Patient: sex F, age 70
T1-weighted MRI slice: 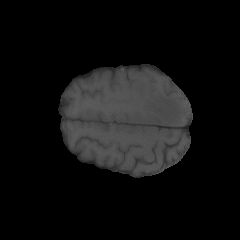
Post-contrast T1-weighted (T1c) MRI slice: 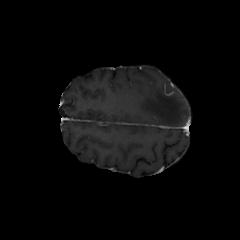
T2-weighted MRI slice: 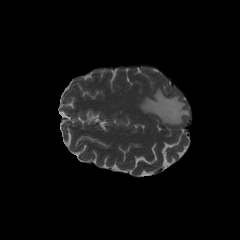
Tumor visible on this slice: yes
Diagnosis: Glioblastoma, IDH-wildtype
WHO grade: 4